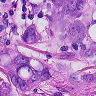
Metastatic tissue present: yes